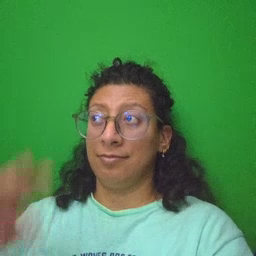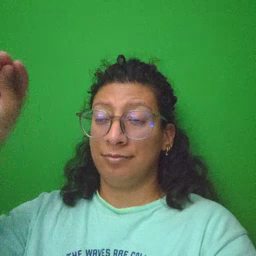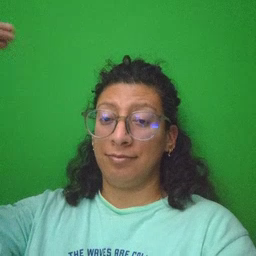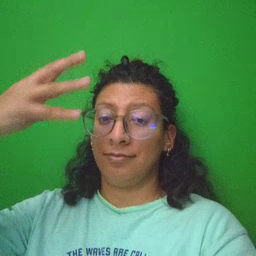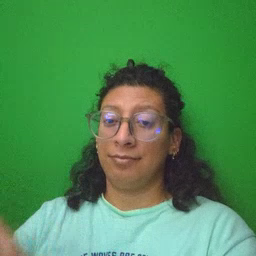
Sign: sun